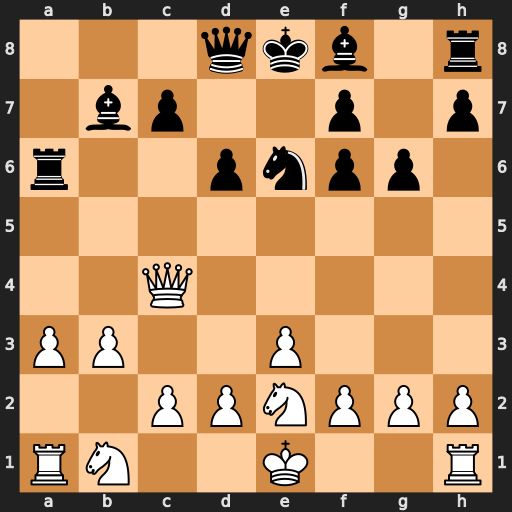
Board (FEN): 3qkb1r/1bp2p1p/r2pnpp1/8/2Q5/PP2P3/2PPNPPP/RN2K2R
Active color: w
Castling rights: KQk
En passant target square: -
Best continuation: Qb5+ c6 Qxb7 Nc5 Qb4